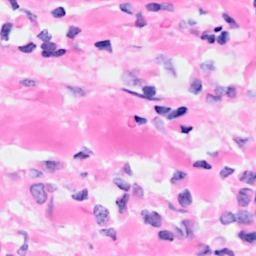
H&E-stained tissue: Breast